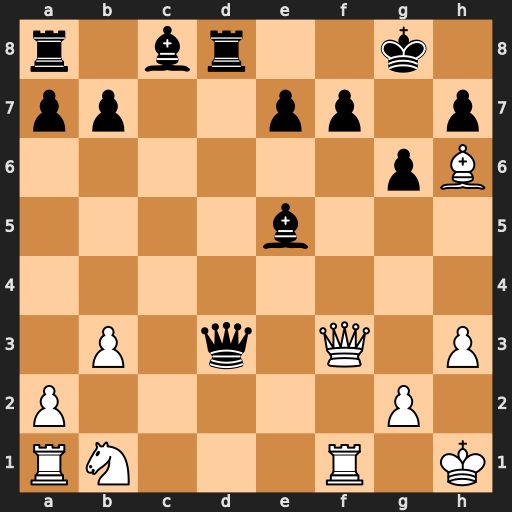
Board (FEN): r1br2k1/pp2pp1p/6pB/4b3/8/1P1q1Q1P/P5P1/RN3R1K
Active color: w
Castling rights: -
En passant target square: -
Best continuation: Qxf7+ Kh8 Qf8+ Rxf8 Rxf8#